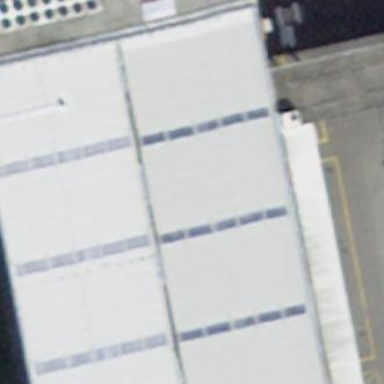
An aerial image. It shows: Industrial building.